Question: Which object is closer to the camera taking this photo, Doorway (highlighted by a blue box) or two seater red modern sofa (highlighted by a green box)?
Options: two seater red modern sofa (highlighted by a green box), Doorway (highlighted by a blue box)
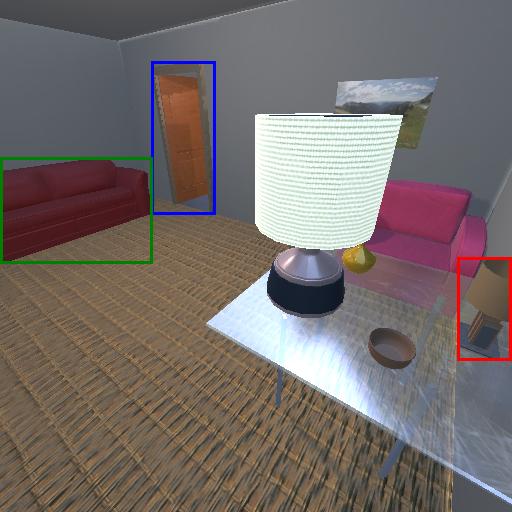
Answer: two seater red modern sofa (highlighted by a green box)